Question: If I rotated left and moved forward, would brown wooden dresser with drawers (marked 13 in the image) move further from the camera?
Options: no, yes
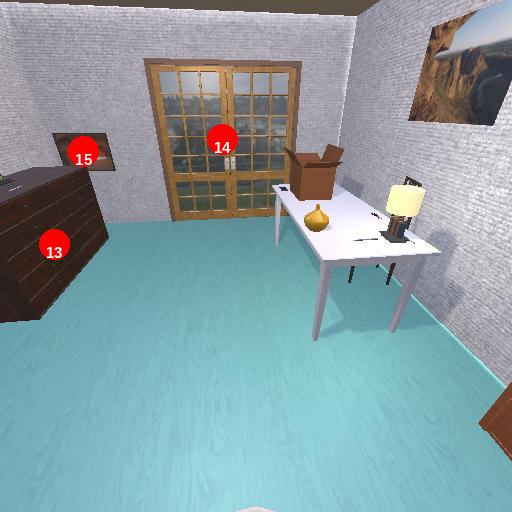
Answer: no